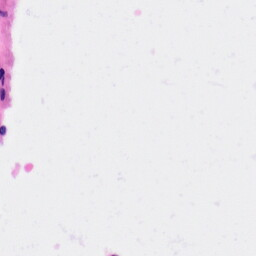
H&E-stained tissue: Kidney